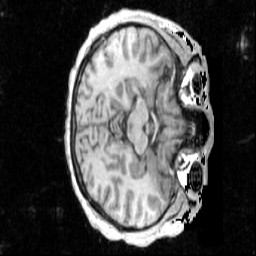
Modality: T1w
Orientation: axial